Interaction volume radius: 10 \u00c5
Interaction volume height: 15 \u00c5
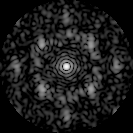
Disorder parameter: 0.6062